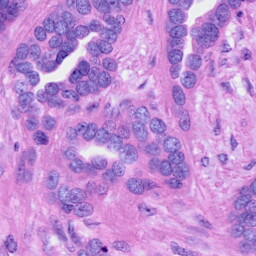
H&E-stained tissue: Ovarian